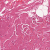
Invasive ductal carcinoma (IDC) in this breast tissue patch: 0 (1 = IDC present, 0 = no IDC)